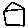
Label: house